Question: <URL>
How can I properly clear memory from a layout containing a background image? I feel like if the InflateException followed by OutOfMemory are related because that background image is not cleared properly.
So I'm getting :
> Android.Views.InflateException: Binary XML file line #24: Error
inflating class
followed by :
> Java.Lang.OutOfMemoryError:
Which I'm pretty sure is caused by my background image.
I simplified my code to narrow the problem as much as possible.
'''
<?xml version="1.0" encoding="utf-8"?>
<manifest xmlns:android="http://schemas.android.com/apk/res/android">
<uses-sdk android:minSdkVersion="12" android:targetSdkVersion="12" />
<activity />
<application android:theme="@android:style/Theme.NoTitleBar" parent="android:Theme"/>
</manifest>
'''
I added 'parent="android:Theme"' which was suppose to fix the issue, no success.
'''
<?xml version="1.0" encoding="utf-8"?>
<LinearLayout xmlns:android="http://schemas.android.com/apk/res/android"
android:id="@+id/SplashScreenView"
android:orientation="vertical"
android:layout_width="fill_parent"
android:layout_height="fill_parent"
android:background="@drawable/splash" />
'''
splash is a .png image located in my drawable folder.
'''
[Activity(Label = "My splash screen", MainLauncher = true)]
public class SplashScreenActivity : Activity
{
protected override void OnCreate(Bundle bundle)
{
base.OnCreate(bundle);
SetContentView(Resource.Layout.SplashScreen);
StartNextActivity();
}
private void StartNextActivity()
{
var intent = new Intent(this, typeof(SplashScreenActivity));
intent.SetFlags(ActivityFlags.ClearWhenTaskReset | ActivityFlags.NewTask);
StartActivity(intent);
Finish();
}
public override void Finish()
{
base.Finish();
var view = FindViewById<LinearLayout>(Resource.Id.SplashScreenView);
view.Background.SetCallback(null);
view.Background.Dispose();
view.DestroyDrawingCache();
Resources.FlushLayoutCache();
}
}
'''
First I do load the 'SplashScreenActivity' continuously, this is intentional to make the errors happen sooner.
As you can see, I tried several things to clear the Background image, setting flags or explicitly trying to dispose it.
On the first load I get those messages, which seems to be ok since it is loading the image :
'''
07-18 12:14:22.472 I/dalvikvm-heap(30085): Grow heap (frag case) to 10.600MB for <PHONE>-byte allocation
07-18 12:14:22.522 D/dalvikvm(30085): GC_CONCURRENT freed 76K, 7% free 9432K/10119K, paused 2ms+1ms
'''
However, it keep growing up until I consume all the device available memory :
'''
07-18 12:12:17.852 I/dalvikvm-heap(18665): Clamp target GC heap from 68.605MB to 64.000MB
07-18 12:12:17.852 D/dalvikvm(18665): GC_FOR_ALLOC freed 73K, 1% free 65064K/65543K, paused 338ms
07-18 12:12:17.852 I/dalvikvm-heap(18665): Forcing collection of SoftReferences for 1576-byte allocation
07-18 12:12:18.212 I/dalvikvm-heap(18665): Clamp target GC heap from 68.604MB to 64.000MB
07-18 12:12:18.212 D/dalvikvm(18665): GC_BEFORE_OOM freed <1K, 1% free 65064K/65543K, paused 362ms
07-18 12:12:18.212 E/dalvikvm-heap(18665): Out of memory on a 1576-byte allocation.
07-18 12:12:18.212 I/dalvikvm(18665): "main" prio=5 tid=1 RUNNABLE
07-18 12:12:18.212 I/dalvikvm(18665): | group="main" sCount=0 dsCount=0 obj=0x40a45460 self=0xb068a0
07-18 12:12:18.212 I/dalvikvm(18665): | sysTid=18665 nice=0 sched=0/0 cgrp=default handle=<PHONE>
07-18 12:12:18.212 I/dalvikvm(18665): | schedstat=( <PHONE> <PHONE> 88403 ) utm=6360 stm=786 core=0
07-18 12:12:18.212 I/dalvikvm(18665): at android.content.res.Resources.getCachedStyledAttributes(Resources.java:~2193)
07-18 12:12:18.212 I/dalvikvm(18665): at android.content.res.Resources.access$000(Resources.java:71)
07-18 12:12:18.212 I/dalvikvm(18665): at android.content.res.Resources$Theme.obtainStyledAttributes(Resources.java:1260)
07-18 12:12:18.212 I/dalvikvm(18665): at android.content.Context.obtainStyledAttributes(Context.java:364)
07-18 12:12:18.212 I/dalvikvm(18665): at android.view.View.<init>(View.java:2746)
07-18 12:12:18.222 I/dalvikvm(18665): at android.view.ViewGroup.<init>(ViewGroup.java:385)
07-18 12:12:18.222 I/dalvikvm(18665): at android.widget.LinearLayout.<init>(LinearLayout.java:174)
07-18 12:12:18.222 I/dalvikvm(18665): at android.widget.LinearLayout.<init>(LinearLayout.java:170)
07-18 12:12:18.222 I/dalvikvm(18665): at java.lang.reflect.Constructor.constructNative(Native Method)
07-18 12:12:18.222 I/dalvikvm(18665): at java.lang.reflect.Constructor.newInstance(Constructor.java:417)
07-18 12:12:18.222 I/dalvikvm(18665): at android.view.LayoutInflater.createView(LayoutInflater.java:586)
07-18 12:12:18.222 I/dalvikvm(18665): at com.android.internal.policy.impl.PhoneLayoutInflater.onCreateView(PhoneLayoutInflater.java:56)
07-18 12:12:18.222 I/dalvikvm(18665): at android.view.LayoutInflater.onCreateView(LayoutInflater.java:653)
07-18 12:12:18.222 I/dalvikvm(18665): at android.view.LayoutInflater.createViewFromTag(LayoutInflater.java:678)
07-18 12:12:18.222 I/dalvikvm(18665): at android.view.LayoutInflater.inflate(LayoutInflater.java:466)
07-18 12:12:18.222 I/dalvikvm(18665): at android.view.LayoutInflater.inflate(LayoutInflater.java:396)
07-18 12:12:18.222 I/dalvikvm(18665): at android.view.LayoutInflater.inflate(LayoutInflater.java:352)
07-18 12:12:18.222 I/dalvikvm(18665): at com.android.internal.policy.impl.PhoneWindow.generateLayout(PhoneWindow.java:2707)
07-18 12:12:18.222 I/dalvikvm(18665): at com.android.internal.policy.impl.PhoneWindow.installDecor(PhoneWindow.java:2767)
07-18 12:12:18.222 I/dalvikvm(18665): at com.android.internal.policy.impl.PhoneWindow.setContentView(PhoneWindow.java:247)
07-18 12:12:18.222 I/dalvikvm(18665): at android.app.Activity.setContentView(Activity.java:1835)
07-18 12:12:18.222 I/dalvikvm(18665): at myFirstApp.android.activities.SplashScreenActivity.n_onCreate(Native Method)
07-18 12:12:18.222 I/dalvikvm(18665): at myFirstApp.android.activities.SplashScreenActivity.onCreate(SplashScreenActivity.java:30)
07-18 12:12:18.222 I/dalvikvm(18665): at android.app.Activity.performCreate(Activity.java:4465)
07-18 12:12:18.222 I/dalvikvm(18665): at android.app.Instrumentation.callActivityOnCreate(Instrumentation.java:1049)
07-18 12:12:18.222 I/dalvikvm(18665): at android.app.ActivityThread.performLaunchActivity(ActivityThread.java:1920)
07-18 12:12:18.222 I/dalvikvm(18665): at android.app.ActivityThread.handleLaunchActivity(ActivityThread.java:1981)
07-18 12:12:18.222 I/dalvikvm(18665): at android.app.ActivityThread.access$600(ActivityThread.java:123)
07-18 12:12:18.222 I/dalvikvm(18665): at android.app.ActivityThread$H.handleMessage(ActivityThread.java:1147)
07-18 12:12:18.222 I/dalvikvm(18665): at android.os.Handler.dispatchMessage(Handler.java:99)
07-18 12:12:18.222 I/dalvikvm(18665): at android.os.Looper.loop(Looper.java:137)
07-18 12:12:18.222 I/dalvikvm(18665): at android.app.ActivityThread.main(ActivityThread.java:4424)
07-18 12:12:18.222 I/dalvikvm(18665): at java.lang.reflect.Method.invokeNative(Native Method)
07-18 12:12:18.222 I/dalvikvm(18665): at java.lang.reflect.Method.invoke(Method.java:511)
07-18 12:12:18.222 I/dalvikvm(18665): at com.android.internal.os.ZygoteInit$MethodAndArgsCaller.run(ZygoteInit.java:784)
07-18 12:12:18.222 I/dalvikvm(18665): at com.android.internal.os.ZygoteInit.main(ZygoteInit.java:551)
07-18 12:12:18.222 I/dalvikvm(18665): at dalvik.system.NativeStart.main(Native Method)
07-18 12:12:18.222 I/dalvikvm(18665):
07-18 12:12:18.972 I/dalvikvm-heap(18665): Clamp target GC heap from 68.623MB to 64.000MB
07-18 12:12:18.972 D/dalvikvm(18665): GC_FOR_ALLOC freed 6K, 1% free 65082K/65543K, paused 341ms
07-18 12:12:18.982 I/dalvikvm-heap(18665): Forcing collection of SoftReferences for 1402-byte allocation
07-18 12:12:19.332 I/dalvikvm-heap(18665): Clamp target GC heap from 68.623MB to 64.000MB
07-18 12:12:19.332 D/dalvikvm(18665): GC_BEFORE_OOM freed <1K, 1% free 65082K/65543K, paused 358ms
07-18 12:12:19.332 E/dalvikvm-heap(18665): Out of memory on a 1402-byte allocation.
07-18 12:12:19.332 I/dalvikvm(18665): "main" prio=5 tid=1 RUNNABLE
07-18 12:12:19.332 I/dalvikvm(18665): | group="main" sCount=0 dsCount=0 obj=0x40a45460 self=0xb068a0
07-18 12:12:19.332 I/dalvikvm(18665): | sysTid=18665 nice=0 sched=0/0 cgrp=default handle=<PHONE>
07-18 12:12:19.342 I/dalvikvm(18665): | schedstat=( <PHONE> <PHONE> 88644 ) utm=6429 stm=788 core=0
07-18 12:12:19.342 I/dalvikvm(18665): at java.lang.AbstractStringBuilder.enlargeBuffer(AbstractStringBuilder.java:~94)
07-18 12:12:19.342 I/dalvikvm(18665): at java.lang.AbstractStringBuilder.append0(AbstractStringBuilder.java:124)
07-18 12:12:19.342 I/dalvikvm(18665): at java.lang.StringBuffer.append(StringBuffer.java:278)
07-18 12:12:19.342 I/dalvikvm(18665): at java.io.StringWriter.write(StringWriter.java:123)
07-18 12:12:19.342 I/dalvikvm(18665): at java.io.PrintWriter.doWrite(PrintWriter.java:623)
07-18 12:12:19.342 I/dalvikvm(18665): at java.io.PrintWriter.write(PrintWriter.java:601)
07-18 12:12:19.342 I/dalvikvm(18665): at java.io.PrintWriter.write(PrintWriter.java:579)
07-18 12:12:19.342 I/dalvikvm(18665): at java.io.PrintWriter.write(PrintWriter.java:660)
07-18 12:12:19.342 I/dalvikvm(18665): at java.io.PrintWriter.append(PrintWriter.java:722)
07-18 12:12:19.342 I/dalvikvm(18665): at java.io.PrintWriter.append(PrintWriter.java:691)
07-18 12:12:19.342 I/dalvikvm(18665): at java.io.PrintWriter.append(PrintWriter.java:31)
07-18 12:12:19.342 I/dalvikvm(18665): at java.lang.Throwable.printStackTrace(Throwable.java:329)
07-18 12:12:19.342 I/dalvikvm(18665): at java.lang.Throwable.printStackTrace(Throwable.java:305)
07-18 12:12:19.342 I/dalvikvm(18665): at myFirstApp.android.activities.SplashScreenActivity.n_onCreate(Native Method)
07-18 12:12:19.342 I/dalvikvm(18665): at myFirstApp.android.activities.SplashScreenActivity.onCreate(SplashScreenActivity.java:30)
07-18 12:12:19.342 I/dalvikvm(18665): at android.app.Activity.performCreate(Activity.java:4465)
07-18 12:12:19.342 I/dalvikvm(18665): at android.app.Instrumentation.callActivityOnCreate(Instrumentation.java:1049)
07-18 12:12:19.342 I/dalvikvm(18665): at android.app.ActivityThread.performLaunchActivity(ActivityThread.java:1920)
07-18 12:12:19.342 I/dalvikvm(18665): at android.app.ActivityThread.handleLaunchActivity(ActivityThread.java:1981)
07-18 12:12:19.342 I/dalvikvm(18665): at android.app.ActivityThread.access$600(ActivityThread.java:123)
07-18 12:12:19.342 I/dalvikvm(18665): at android.app.ActivityThread$H.handleMessage(ActivityThread.java:1147)
07-18 12:12:19.342 I/dalvikvm(18665): at android.os.Handler.dispatchMessage(Handler.java:99)
07-18 12:12:19.342 I/dalvikvm(18665): at android.os.Looper.loop(Looper.java:137)
07-18 12:12:19.342 I/dalvikvm(18665): at android.app.ActivityThread.main(ActivityThread.java:4424)
07-18 12:12:19.342 I/dalvikvm(18665): at java.lang.reflect.Method.invokeNative(Native Method)
07-18 12:12:19.342 I/dalvikvm(18665): at java.lang.reflect.Method.invoke(Method.java:511)
07-18 12:12:19.342 I/dalvikvm(18665): at com.android.internal.os.ZygoteInit$MethodAndArgsCaller.run(ZygoteInit.java:784)
07-18 12:12:19.342 I/dalvikvm(18665): at com.android.internal.os.ZygoteInit.main(ZygoteInit.java:551)
07-18 12:12:19.342 I/dalvikvm(18665): at dalvik.system.NativeStart.main(Native Method)
07-18 12:12:19.342 I/dalvikvm(18665):
Unhandled Exception:
Android.Views.InflateException: Binary XML file line #24: Error inflating class <unknown>
07-18 12:12:24.902 I/dalvikvm-heap(18665): Clamp target GC heap from 68.644MB to 64.000MB
07-18 12:12:24.902 D/dalvikvm(18665): GC_FOR_ALLOC freed 5K, 1% free 65105K/65543K, paused 377ms
07-18 12:12:24.902 I/dalvikvm-heap(18665): Forcing collection of SoftReferences for 1402-byte allocation
07-18 12:12:25.242 I/dalvikvm-heap(18665): Clamp target GC heap from 68.644MB to 64.000MB
07-18 12:12:25.242 D/dalvikvm(18665): GC_BEFORE_OOM freed 0K, 1% free 65105K/65543K, paused 345ms
07-18 12:12:25.242 E/dalvikvm-heap(18665): Out of memory on a 1402-byte allocation.
07-18 12:12:25.242 I/dalvikvm(18665): "main" prio=5 tid=1 RUNNABLE
07-18 12:12:25.242 I/dalvikvm(18665): | group="main" sCount=0 dsCount=0 obj=0x40a45460 self=0xb068a0
07-18 12:12:25.242 I/dalvikvm(18665): | sysTid=18665 nice=0 sched=0/0 cgrp=default handle=<PHONE>
07-18 12:12:25.242 I/dalvikvm(18665): | schedstat=( <PHONE> <PHONE> 88901 ) utm=6504 stm=791 core=0
07-18 12:12:25.242 I/dalvikvm(18665): at java.lang.AbstractStringBuilder.enlargeBuffer(AbstractStringBuilder.java:~94)
07-18 12:12:25.242 I/dalvikvm(18665): at java.lang.AbstractStringBuilder.append0(AbstractStringBuilder.java:124)
07-18 12:12:25.242 I/dalvikvm(18665): at java.lang.StringBuffer.append(StringBuffer.java:278)
07-18 12:12:25.242 I/dalvikvm(18665): at java.io.StringWriter.write(StringWriter.java:123)
07-18 12:12:25.242 I/dalvikvm(18665): at java.io.PrintWriter.doWrite(PrintWriter.java:623)
07-18 12:12:25.242 I/dalvikvm(18665): at java.io.PrintWriter.write(PrintWriter.java:601)
07-18 12:12:25.242 I/dalvikvm(18665): at java.io.PrintWriter.write(PrintWriter.java:579)
07-18 12:12:25.242 I/dalvikvm(18665): at java.io.PrintWriter.write(PrintWriter.java:660)
07-18 12:12:25.242 I/dalvikvm(18665): at java.io.PrintWriter.append(PrintWriter.java:722)
07-18 12:12:25.242 I/dalvikvm(18665): at java.io.PrintWriter.append(PrintWriter.java:691)
07-18 12:12:25.252 I/dalvikvm(18665): at java.io.PrintWriter.append(PrintWriter.java:31)
07-18 12:12:25.252 I/dalvikvm(18665): at java.lang.Throwable.printStackTrace(Throwable.java:329)
07-18 12:12:25.252 I/dalvikvm(18665): at java.lang.Throwable.printStackTrace(Throwable.java:305)
07-18 12:12:25.252 I/dalvikvm(18665): at myFirstApp.android.activities.SplashScreenActivity.n_onCreate(Native Method)
07-18 12:12:25.252 I/dalvikvm(18665): at myFirstApp.android.activities.SplashScreenActivity.onCreate(SplashScreenActivity.java:30)
07-18 12:12:25.252 I/dalvikvm(18665): at android.app.Activity.performCreate(Activity.java:4465)
07-18 12:12:25.252 I/dalvikvm(18665): at android.app.Instrumentation.callActivityOnCreate(Instrumentation.java:1049)
07-18 12:12:25.252 I/dalvikvm(18665): at android.app.ActivityThread.performLaunchActivity(ActivityThread.java:1920)
07-18 12:12:25.252 I/dalvikvm(18665): at android.app.ActivityThread.handleLaunchActivity(ActivityThread.java:1981)
07-18 12:12:25.252 I/dalvikvm(18665): at android.app.ActivityThread.access$600(ActivityThread.java:123)
07-18 12:12:25.252 I/dalvikvm(18665): at android.app.ActivityThread$H.handleMessage(ActivityThread.java:1147)
07-18 12:12:25.252 I/dalvikvm(18665): at android.os.Handler.dispatchMessage(Handler.java:99)
07-18 12:12:25.252 I/dalvikvm(18665): at android.os.Looper.loop(Looper.java:137)
07-18 12:12:25.252 I/dalvikvm(18665): at android.app.ActivityThread.main(ActivityThread.java:4424)
07-18 12:12:25.252 I/dalvikvm(18665): at java.lang.reflect.Method.invokeNative(Native Method)
07-18 12:12:25.252 I/dalvikvm(18665): at java.lang.reflect.Method.invoke(Method.java:511)
07-18 12:12:25.252 I/dalvikvm(18665): at com.android.internal.os.ZygoteInit$MethodAndArgsCaller.run(ZygoteInit.java:784)
07-18 12:12:25.252 I/dalvikvm(18665): at com.android.internal.os.ZygoteInit.main(ZygoteInit.java:551)
07-18 12:12:25.252 I/dalvikvm(18665): at dalvik.system.NativeStart.main(Native Method)
07-18 12:12:25.252 I/dalvikvm(18665):
07-18 12:12:26.042 I/dalvikvm-heap(18665): Clamp target GC heap from 68.654MB to 64.000MB
07-18 12:12:26.042 D/dalvikvm(18665): GC_FOR_ALLOC freed 4K, 1% free 65114K/65543K, paused 395ms
07-18 12:12:26.042 I/dalvikvm-heap(18665): Forcing collection of SoftReferences for 1126-byte allocation
07-18 12:12:26.392 I/dalvikvm-heap(18665): Clamp target GC heap from 68.654MB to 64.000MB
07-18 12:12:26.392 D/dalvikvm(18665): GC_BEFORE_OOM freed 0K, 1% free 65114K/65543K, paused 344ms
07-18 12:12:26.392 E/dalvikvm-heap(18665): Out of memory on a 1126-byte allocation.
07-18 12:12:26.392 I/dalvikvm(18665): "main" prio=5 tid=1 RUNNABLE
07-18 12:12:26.392 I/dalvikvm(18665): | group="main" sCount=0 dsCount=0 obj=0x40a45460 self=0xb068a0
07-18 12:12:26.392 I/dalvikvm(18665): | sysTid=18665 nice=0 sched=0/0 cgrp=default handle=<PHONE>
07-18 12:12:26.392 I/dalvikvm(18665): | schedstat=( <PHONE> <PHONE> 89137 ) utm=6574 stm=795 core=0
07-18 12:12:26.392 I/dalvikvm(18665): at java.lang.AbstractStringBuilder.enlargeBuffer(AbstractStringBuilder.java:~94)
07-18 12:12:26.392 I/dalvikvm(18665): at java.lang.AbstractStringBuilder.append0(AbstractStringBuilder.java:124)
07-18 12:12:26.392 I/dalvikvm(18665): at java.lang.StringBuffer.append(StringBuffer.java:278)
07-18 12:12:26.392 I/dalvikvm(18665): at java.io.StringWriter.write(StringWriter.java:123)
07-18 12:12:26.392 I/dalvikvm(18665): at java.io.PrintWriter.doWrite(PrintWriter.java:623)
07-18 12:12:26.392 I/dalvikvm(18665): at java.io.PrintWriter.write(PrintWriter.java:601)
07-18 12:12:26.392 I/dalvikvm(18665): at java.io.PrintWriter.write(PrintWriter.java:579)
07-18 12:12:26.392 I/dalvikvm(18665): at java.io.PrintWriter.write(PrintWriter.java:660)
07-18 12:12:26.392 I/dalvikvm(18665): at java.io.PrintWriter.append(PrintWriter.java:722)
07-18 12:12:26.392 I/dalvikvm(18665): at java.io.PrintWriter.append(PrintWriter.java:691)
07-18 12:12:26.392 I/dalvikvm(18665): at java.io.PrintWriter.append(PrintWriter.java:31)
07-18 12:12:26.392 I/dalvikvm(18665): at java.lang.Throwable.printStackTrace(Throwable.java:329)
07-18 12:12:26.392 I/dalvikvm(18665): at java.lang.Throwable.printStackTrace(Throwable.java:305)
07-18 12:12:26.392 I/dalvikvm(18665): at myFirstApp.android.activities.SplashScreenActivity.n_onCreate(Native Method)
07-18 12:12:26.392 I/dalvikvm(18665): at myFirstApp.android.activities.SplashScreenActivity.onCreate(SplashScreenActivity.java:30)
07-18 12:12:26.392 I/dalvikvm(18665): at android.app.Activity.performCreate(Activity.java:4465)
07-18 12:12:26.392 I/dalvikvm(18665): at android.app.Instrumentation.callActivityOnCreate(Instrumentation.java:1049)
07-18 12:12:26.392 I/dalvikvm(18665): at android.app.ActivityThread.performLaunchActivity(ActivityThread.java:1920)
07-18 12:12:26.392 I/dalvikvm(18665): at android.app.ActivityThread.handleLaunchActivity(ActivityThread.java:1981)
07-18 12:12:26.392 I/dalvikvm(18665): at android.app.ActivityThread.access$600(ActivityThread.java:123)
07-18 12:12:26.392 I/dalvikvm(18665): at android.app.ActivityThread$H.handleMessage(ActivityThread.java:1147)
07-18 12:12:26.392 I/dalvikvm(18665): at android.os.Handler.dispatchMessage(Handler.java:99)
07-18 12:12:26.392 I/dalvikvm(18665): at android.os.Looper.loop(Looper.java:137)
07-18 12:12:26.392 I/dalvikvm(18665): at android.app.ActivityThread.main(ActivityThread.java:4424)
07-18 12:12:26.392 I/dalvikvm(18665): at java.lang.reflect.Method.invokeNative(Native Method)
07-18 12:12:26.392 I/dalvikvm(18665): at java.lang.reflect.Method.invoke(Method.java:511)
07-18 12:12:26.392 I/dalvikvm(18665): at com.android.internal.os.ZygoteInit$MethodAndArgsCaller.run(ZygoteInit.java:784)
07-18 12:12:26.392 I/dalvikvm(18665): at com.android.internal.os.ZygoteInit.main(ZygoteInit.java:551)
07-18 12:12:26.392 I/dalvikvm(18665): at dalvik.system.NativeStart.main(Native Method)
07-18 12:12:26.392 I/dalvikvm(18665):
Unhandled Exception:
Java.Lang.OutOfMemoryError:
'''
## Additional information
The image is full screen and is the perfect size for this device (I mean that we don't want to shrink it). 1024x720, 24 bits, not Alpha and it takes 487KB on my disk, but obviously, when Android loads it, it seems to be around 10 MB.
I'm running the code on a Nabi2 tablet, model : NABI2-NV7A which is running Android version 4.0.4 along with Kernel version 3.1.10-00275-g3a4f8c1.
Also note that in Visual Studio in my Application Properties, I am targetting those Android versions:

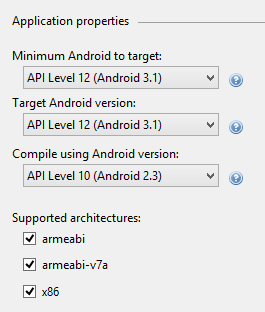
Answer: OK, I found a way to do this without throwing these errors.
Instead of creating a 'Layout' with the Splash Screen, I created a theme, since in your case it is simply an image anyways:
'''
<?xml version="1.0" encoding="utf-8" ?>
<resources>
<style name="SplashTheme" parent="@android:style/Theme.NoTitleBar">
<item name="android:background">@drawable/kitten</item>
</style>
</resources>
'''
Then I created an Activity like this:
'''
using Android.App;
using Android.Content;
using Android.OS;
namespace SplashScreenSample
{
[Activity(Label = "Splushy Splushy", MainLauncher = true, Theme = "@style/SplashTheme")]
public class SplashActivity : Activity
{
protected override void OnCreate(Bundle b)
{
base.OnCreate(b);
StartNextActivity();
}
private void StartNextActivity()
{
var intent = new Intent(this, typeof(SplashActivity));
intent.SetFlags(ActivityFlags.NewTask | ActivityFlags.ClearWhenTaskReset);
StartActivity(intent);
Finish();
}
}
}
'''
I tried running this on my phone for 10 minutes or so, without any crash with an image of 1600x1200 of a nice kitten.